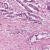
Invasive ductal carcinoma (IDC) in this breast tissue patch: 1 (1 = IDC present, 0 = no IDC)